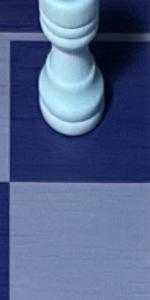
Label: Empty